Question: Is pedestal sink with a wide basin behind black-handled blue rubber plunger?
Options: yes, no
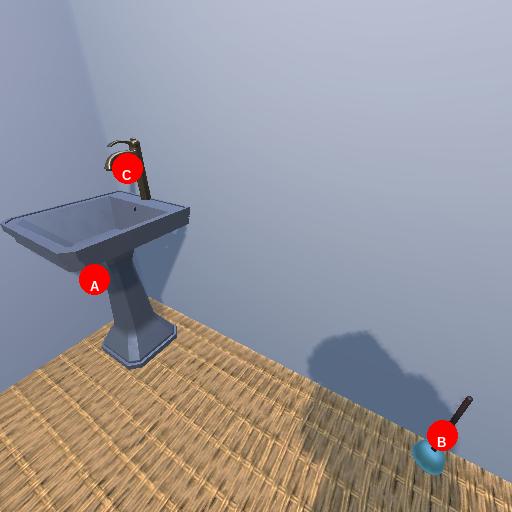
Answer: yes